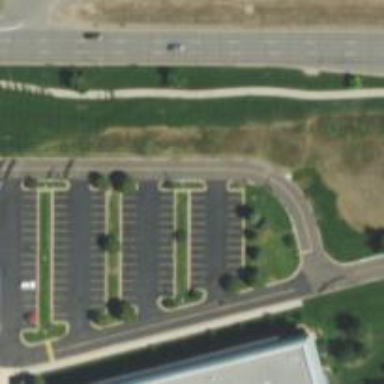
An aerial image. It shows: Parking space.